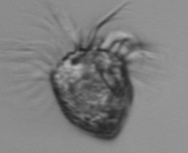
Label: Strombidium_morphotype1